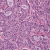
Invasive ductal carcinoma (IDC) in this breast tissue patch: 1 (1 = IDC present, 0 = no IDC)